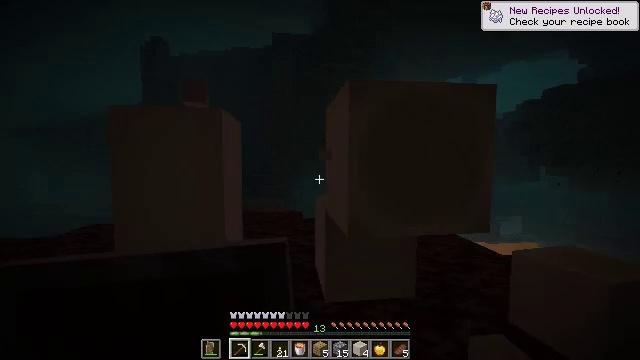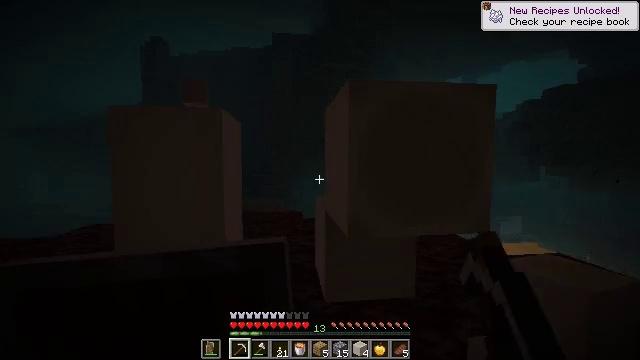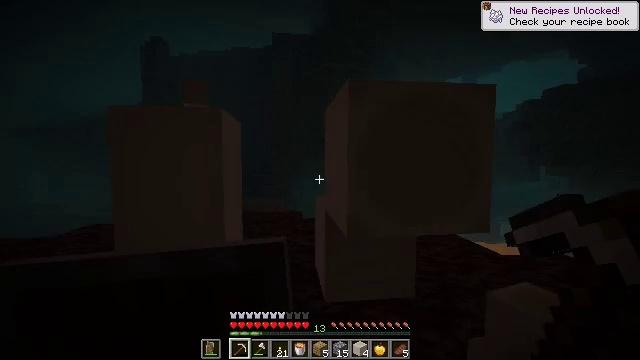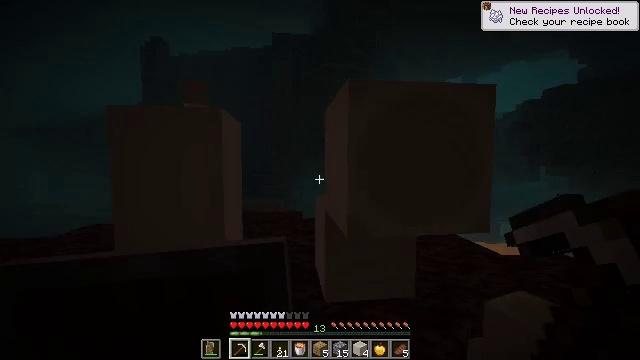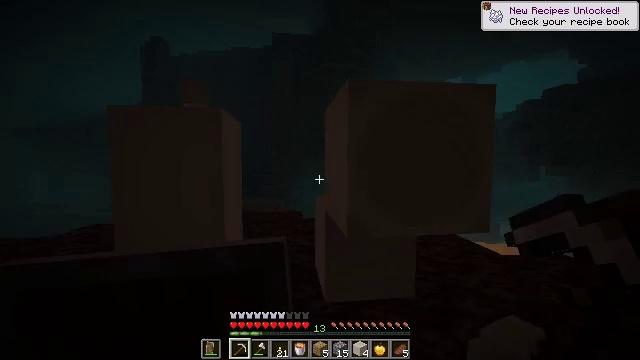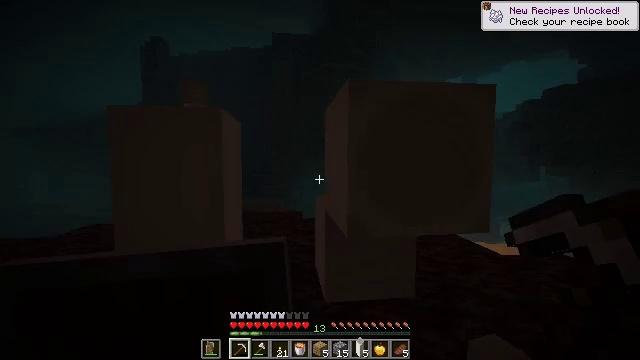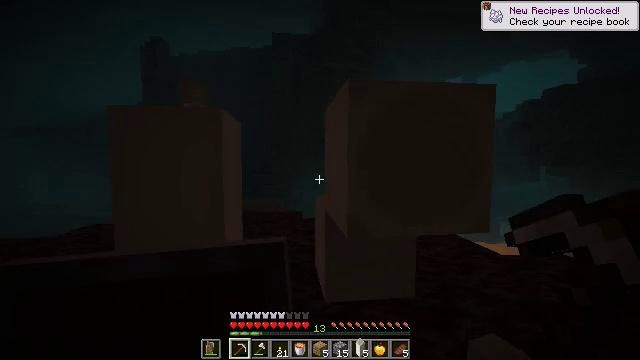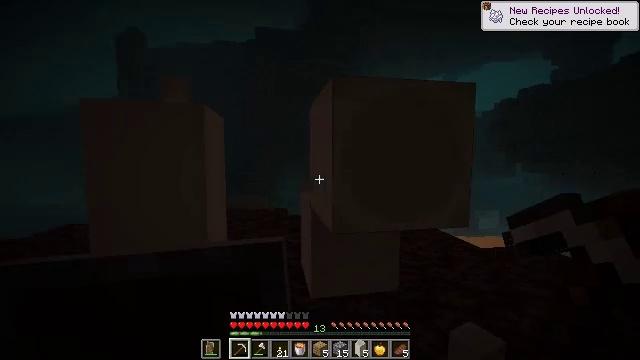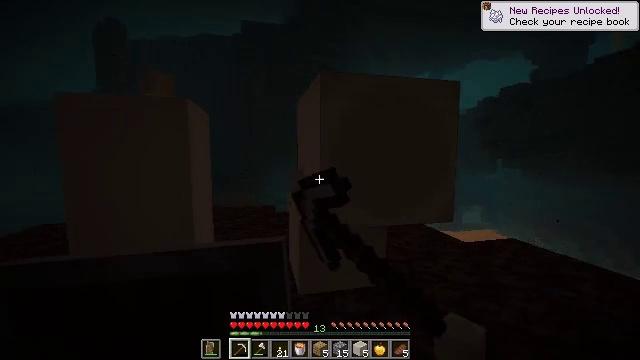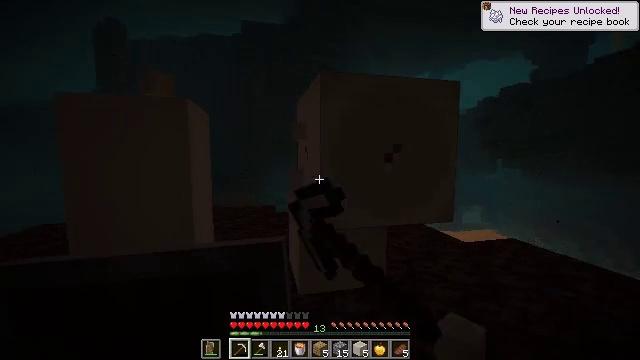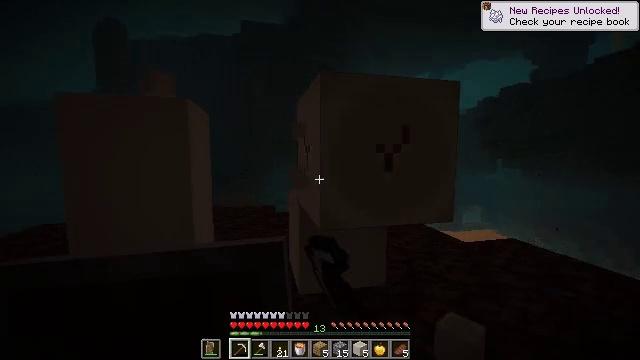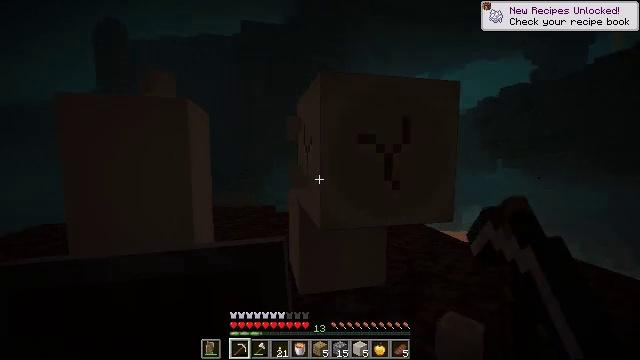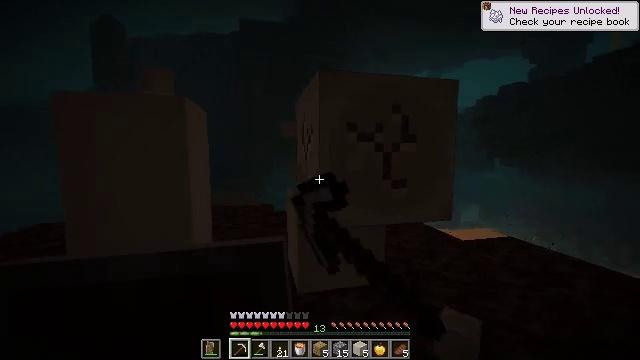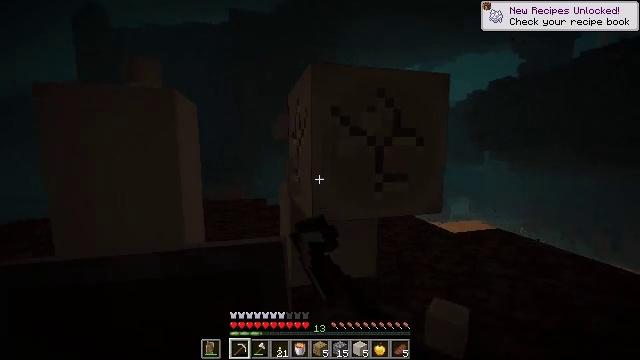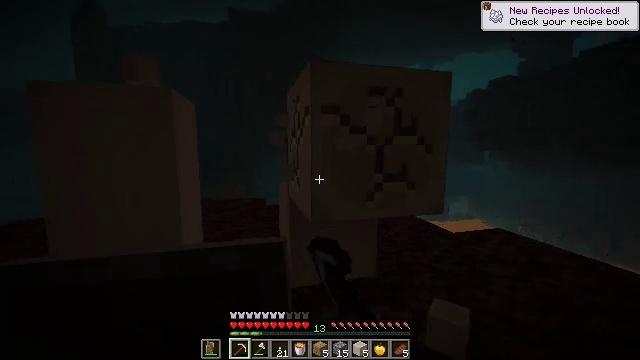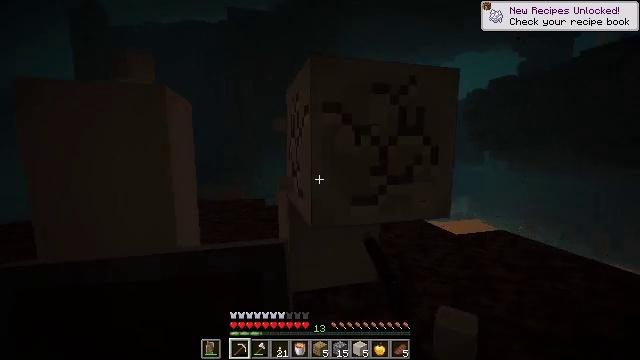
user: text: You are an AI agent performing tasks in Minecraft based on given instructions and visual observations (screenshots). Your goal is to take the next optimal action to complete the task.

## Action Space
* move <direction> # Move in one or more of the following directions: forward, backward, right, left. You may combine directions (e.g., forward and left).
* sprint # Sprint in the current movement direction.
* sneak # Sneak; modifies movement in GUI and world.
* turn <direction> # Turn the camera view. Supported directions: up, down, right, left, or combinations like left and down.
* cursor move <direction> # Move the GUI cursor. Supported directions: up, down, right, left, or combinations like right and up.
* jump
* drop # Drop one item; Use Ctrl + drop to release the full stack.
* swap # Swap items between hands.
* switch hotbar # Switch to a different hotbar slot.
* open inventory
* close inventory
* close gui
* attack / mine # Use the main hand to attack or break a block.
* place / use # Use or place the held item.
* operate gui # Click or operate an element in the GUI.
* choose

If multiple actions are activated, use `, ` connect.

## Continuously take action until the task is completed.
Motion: motion action
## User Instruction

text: Mine the bone block found in fossils.
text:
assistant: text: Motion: attack / mine
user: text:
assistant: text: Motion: attack / mine
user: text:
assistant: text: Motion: attack / mine
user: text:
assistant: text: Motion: attack / mine
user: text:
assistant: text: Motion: attack / mine
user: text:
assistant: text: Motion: attack / mine
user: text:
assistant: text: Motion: turn right, attack / mine
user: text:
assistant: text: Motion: turn right, attack / mine
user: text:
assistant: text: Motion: attack / mine
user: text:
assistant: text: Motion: attack / mine
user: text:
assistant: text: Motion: attack / mine
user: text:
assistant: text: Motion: attack / mine
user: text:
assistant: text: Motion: turn right and down, attack / mine
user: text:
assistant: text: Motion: move forward, attack / mine
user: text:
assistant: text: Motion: move forward, attack / mine
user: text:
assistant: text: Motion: move forward, attack / mine
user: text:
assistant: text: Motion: move forward and move right, turn right and down, attack / mine
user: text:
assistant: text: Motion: move forward and move right, turn down, attack / mine
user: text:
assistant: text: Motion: move forward and move right, turn down, attack / mine
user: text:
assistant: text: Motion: move forward and move right, turn left and down, attack / mine
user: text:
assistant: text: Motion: turn left and down, attack / mine
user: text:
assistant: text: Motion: turn left, attack / mine
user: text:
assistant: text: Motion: attack / mine
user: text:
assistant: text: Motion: attack / mine
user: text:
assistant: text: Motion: attack / mine
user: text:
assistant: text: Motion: attack / mine
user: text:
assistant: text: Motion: attack / mine
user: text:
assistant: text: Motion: attack / mine
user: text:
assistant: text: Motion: attack / mine
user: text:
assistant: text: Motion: attack / mine